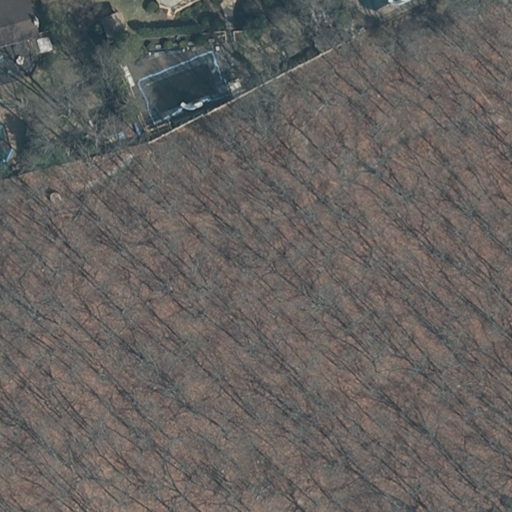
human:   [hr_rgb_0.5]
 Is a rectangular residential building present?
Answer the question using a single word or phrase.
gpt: yes

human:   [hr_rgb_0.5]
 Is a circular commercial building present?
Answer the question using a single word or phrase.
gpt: no

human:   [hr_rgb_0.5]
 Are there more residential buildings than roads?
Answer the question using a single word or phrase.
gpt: yes

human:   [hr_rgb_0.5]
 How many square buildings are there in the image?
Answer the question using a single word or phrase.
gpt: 0

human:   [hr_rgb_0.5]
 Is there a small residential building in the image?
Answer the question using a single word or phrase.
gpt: yes

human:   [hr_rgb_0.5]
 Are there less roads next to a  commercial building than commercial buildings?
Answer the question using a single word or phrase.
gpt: no

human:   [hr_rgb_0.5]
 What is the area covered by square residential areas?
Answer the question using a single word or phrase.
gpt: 0m2

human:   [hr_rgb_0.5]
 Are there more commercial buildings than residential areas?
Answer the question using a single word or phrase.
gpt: no

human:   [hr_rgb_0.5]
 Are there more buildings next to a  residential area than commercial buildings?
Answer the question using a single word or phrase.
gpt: yes

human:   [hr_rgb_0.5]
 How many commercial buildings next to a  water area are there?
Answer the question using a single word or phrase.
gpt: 0

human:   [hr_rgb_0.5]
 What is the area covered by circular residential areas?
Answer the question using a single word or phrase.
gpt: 0m2

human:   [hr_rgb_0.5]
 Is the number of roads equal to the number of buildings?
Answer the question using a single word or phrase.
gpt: no

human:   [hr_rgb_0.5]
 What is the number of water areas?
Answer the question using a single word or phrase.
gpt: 0

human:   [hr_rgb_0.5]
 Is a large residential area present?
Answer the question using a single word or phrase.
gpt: yes

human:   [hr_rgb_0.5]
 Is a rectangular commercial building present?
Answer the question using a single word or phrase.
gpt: no

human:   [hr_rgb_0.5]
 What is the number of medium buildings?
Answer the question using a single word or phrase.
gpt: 0

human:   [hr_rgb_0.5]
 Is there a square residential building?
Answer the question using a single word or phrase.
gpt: no

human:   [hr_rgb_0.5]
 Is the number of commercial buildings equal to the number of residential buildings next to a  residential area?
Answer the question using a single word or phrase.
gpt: no

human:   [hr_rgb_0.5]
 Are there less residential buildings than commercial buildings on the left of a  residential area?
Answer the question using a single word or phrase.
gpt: no

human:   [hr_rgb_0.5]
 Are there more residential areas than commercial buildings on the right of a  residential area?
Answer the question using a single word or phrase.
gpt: yes

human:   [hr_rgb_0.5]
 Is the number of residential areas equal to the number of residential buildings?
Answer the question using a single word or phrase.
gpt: no

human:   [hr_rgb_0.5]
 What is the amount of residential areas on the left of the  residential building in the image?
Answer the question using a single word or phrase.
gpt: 1

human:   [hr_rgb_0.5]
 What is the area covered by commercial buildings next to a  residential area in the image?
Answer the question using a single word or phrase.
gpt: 0m2

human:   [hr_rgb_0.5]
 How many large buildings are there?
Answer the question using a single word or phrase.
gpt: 0

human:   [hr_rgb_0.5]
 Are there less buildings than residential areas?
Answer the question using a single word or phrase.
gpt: yes

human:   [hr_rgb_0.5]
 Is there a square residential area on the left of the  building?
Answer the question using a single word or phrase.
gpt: no

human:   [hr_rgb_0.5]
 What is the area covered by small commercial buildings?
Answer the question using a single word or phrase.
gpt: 0m2

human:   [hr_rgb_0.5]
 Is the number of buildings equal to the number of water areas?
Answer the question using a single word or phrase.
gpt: no

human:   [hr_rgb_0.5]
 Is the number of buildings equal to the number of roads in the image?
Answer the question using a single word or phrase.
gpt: no

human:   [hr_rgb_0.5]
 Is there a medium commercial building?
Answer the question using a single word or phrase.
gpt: no

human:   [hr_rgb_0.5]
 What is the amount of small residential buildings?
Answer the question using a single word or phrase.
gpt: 1

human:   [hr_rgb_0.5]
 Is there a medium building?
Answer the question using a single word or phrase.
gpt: no

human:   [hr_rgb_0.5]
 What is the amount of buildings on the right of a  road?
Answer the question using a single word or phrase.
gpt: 0

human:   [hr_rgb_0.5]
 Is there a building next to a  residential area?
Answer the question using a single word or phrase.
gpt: yes

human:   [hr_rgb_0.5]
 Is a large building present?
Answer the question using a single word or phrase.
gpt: no

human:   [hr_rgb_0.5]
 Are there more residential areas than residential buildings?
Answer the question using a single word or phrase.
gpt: yes